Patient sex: F
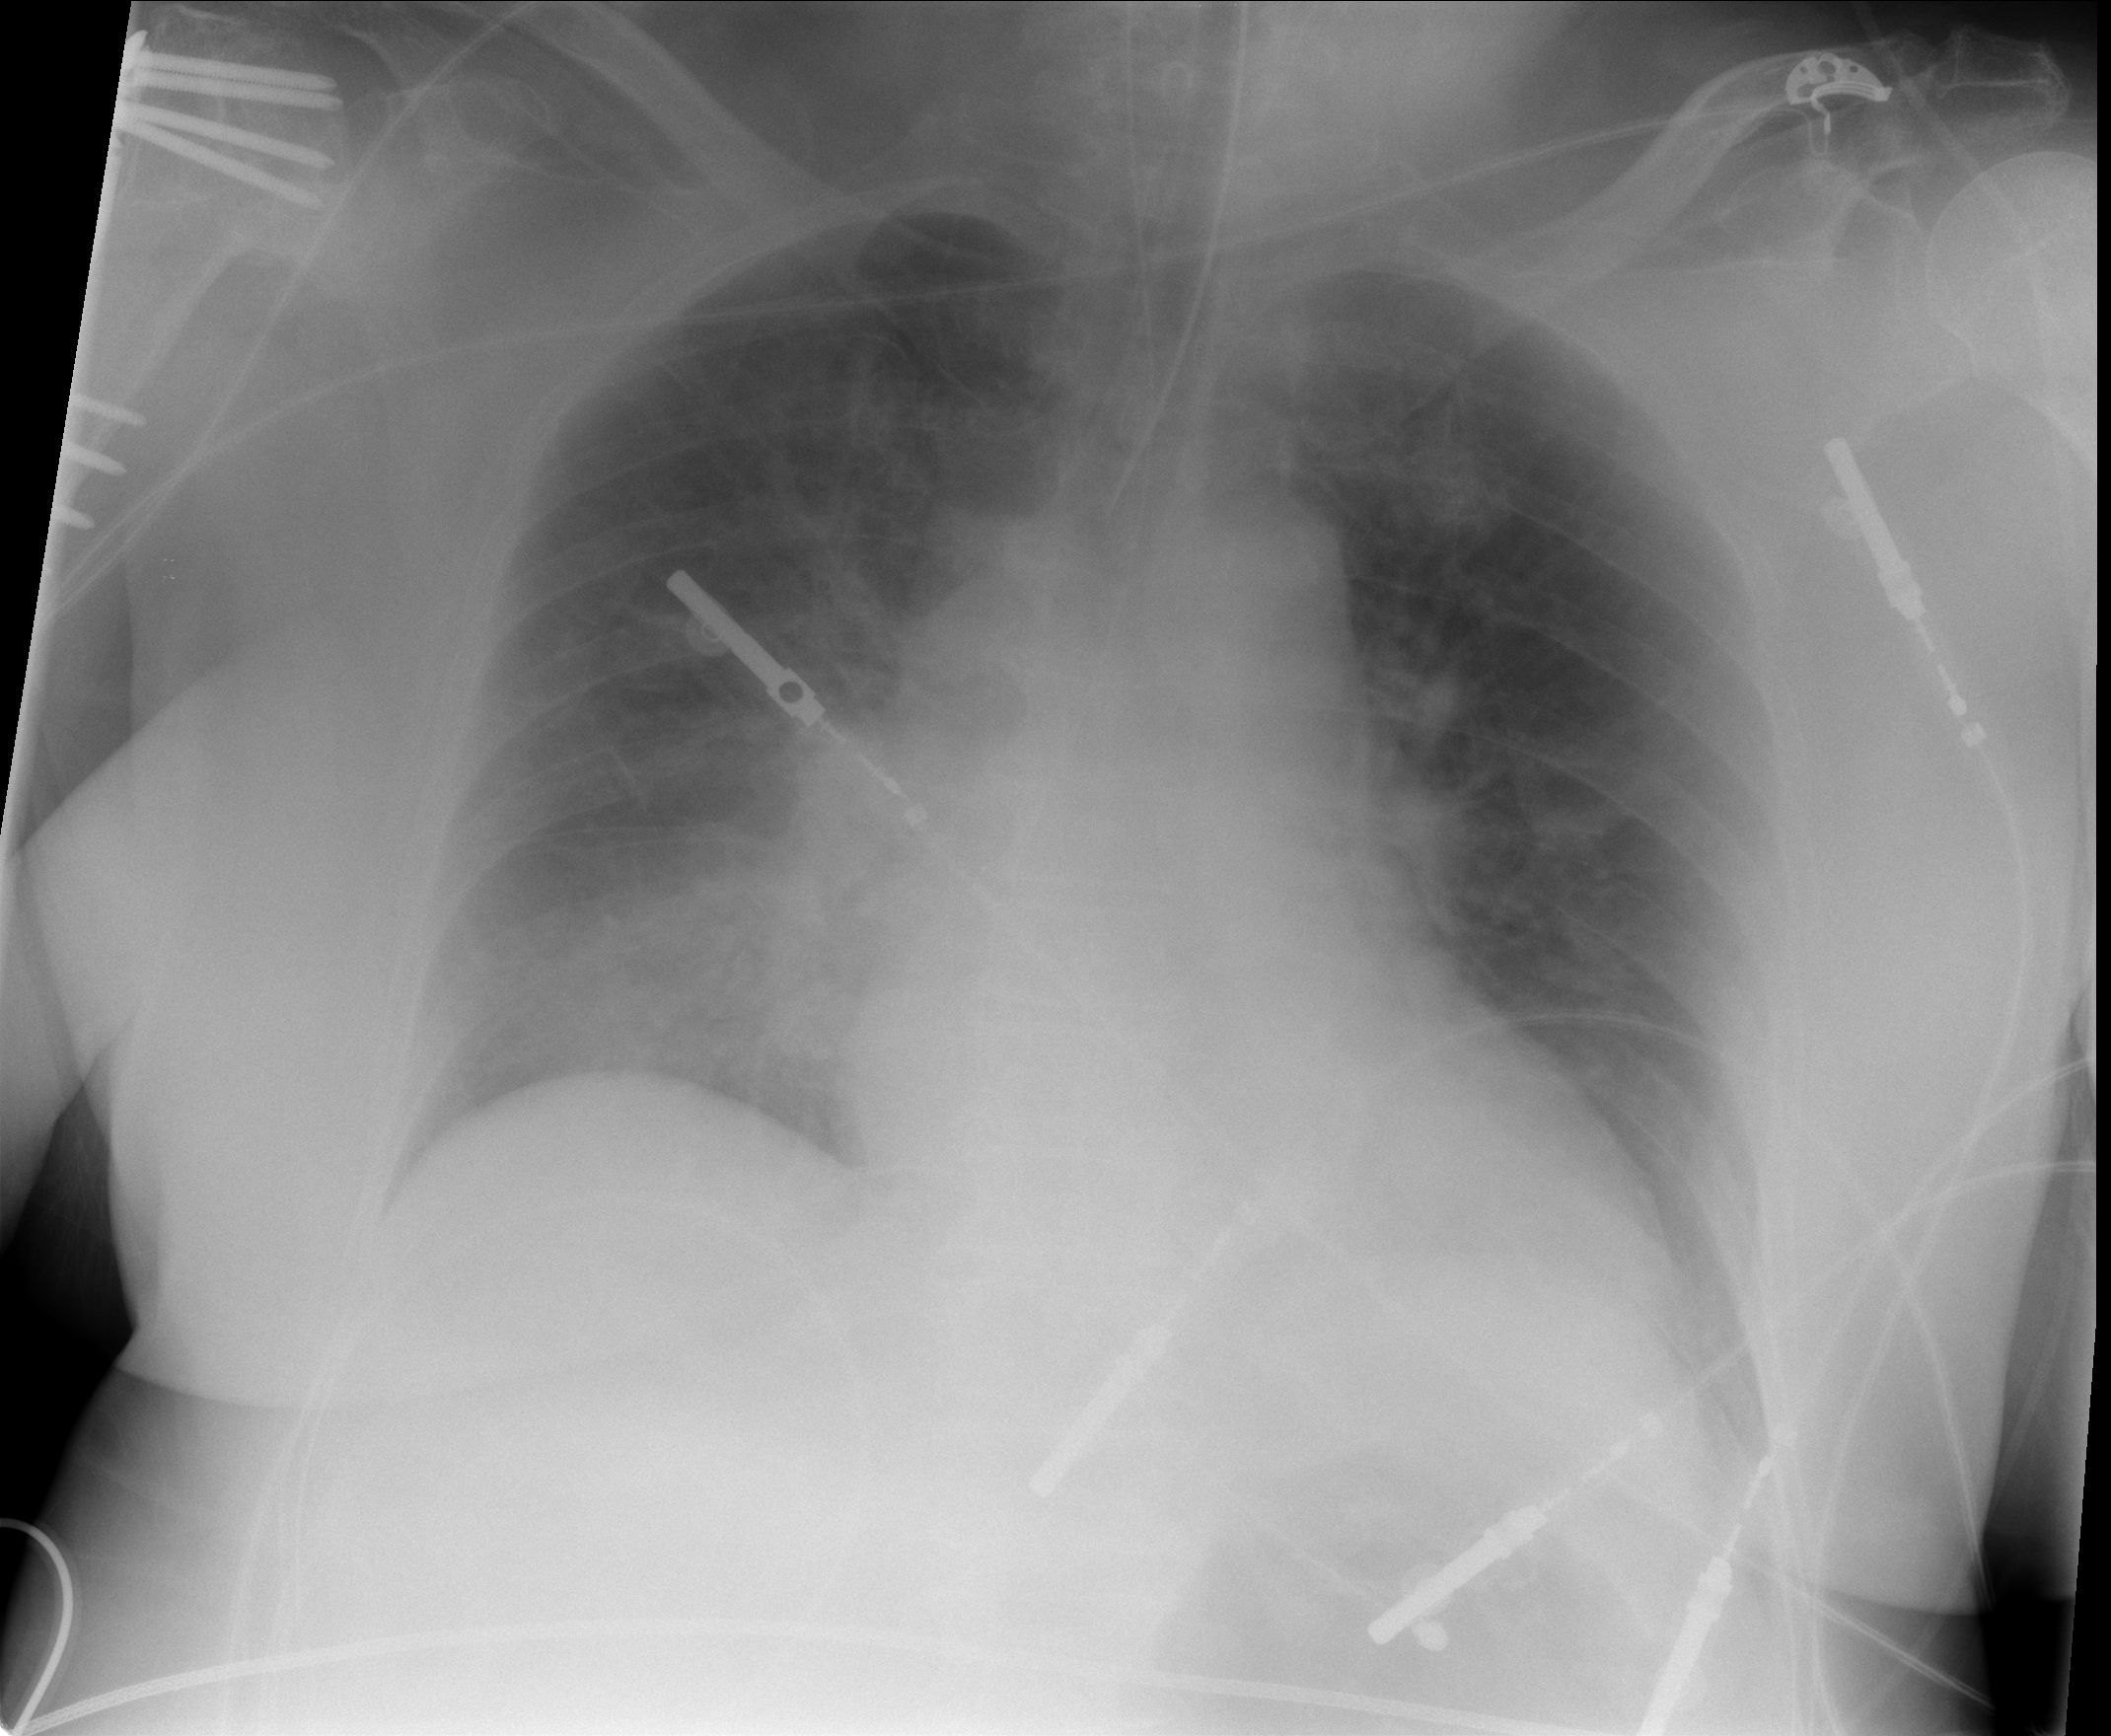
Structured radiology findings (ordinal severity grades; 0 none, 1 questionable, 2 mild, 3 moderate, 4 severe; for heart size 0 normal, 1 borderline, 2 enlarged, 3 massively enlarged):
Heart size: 1
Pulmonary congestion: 1
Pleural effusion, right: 0
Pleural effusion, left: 1
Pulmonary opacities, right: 3
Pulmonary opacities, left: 0
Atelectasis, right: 2
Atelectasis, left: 2